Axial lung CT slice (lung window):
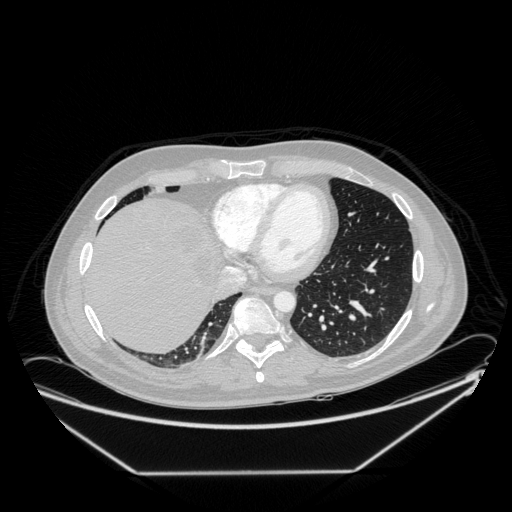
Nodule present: no